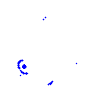
Particle: pion